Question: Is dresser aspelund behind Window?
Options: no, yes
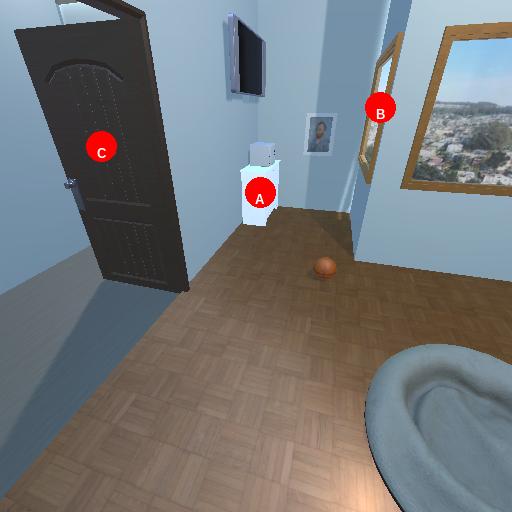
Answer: no